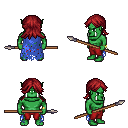
a pixel art fantasy rpg character, male body template, orc, green skin, blue tattered cape, red pants, brunette loose hair, bracelets, spear, four views (front, back, left, right), 2x2 character sprite sheet, small pixel art, hard edges, no anti-aliasing